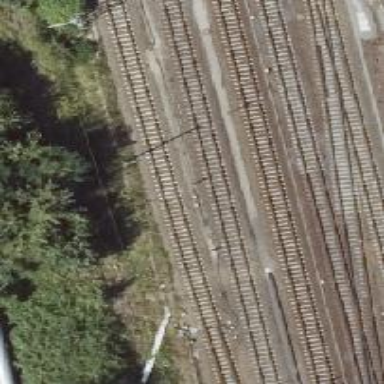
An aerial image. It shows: Milestone along the railway track with catenary mast.